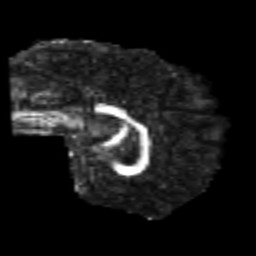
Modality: FA
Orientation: sagittal
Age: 20
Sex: male
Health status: healthy
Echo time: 0.074 s